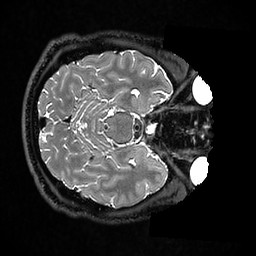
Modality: T2w
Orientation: axial
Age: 29
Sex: male
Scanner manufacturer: ge
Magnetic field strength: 3 T
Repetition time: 3.202 s
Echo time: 0.05898 s